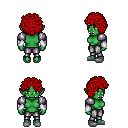
a pixel art fantasy rpg character, female body template, orc, green skin, steel arm armor, metal pants, red curly afro hairstyle, white cloth bracers, white slippers, four views (front, back, left, right), 2x2 character sprite sheet, small pixel art, hard edges, no anti-aliasing